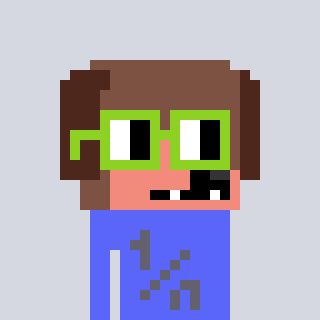
a pixel art character with square light green glasses, a dog-shaped head and a purple-colored body on a cool background